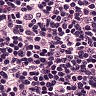
Metastatic tissue present: no